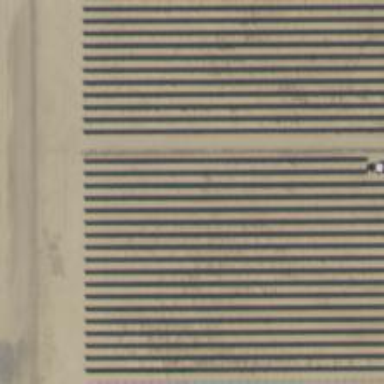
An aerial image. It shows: Solar power generator using photovoltaic panels.